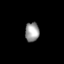
Tissue: lung
Cell type: Myeloid cells
Senescence score: 0.2112
Nuclear area (px): 265
Mean DAPI intensity: 154.936